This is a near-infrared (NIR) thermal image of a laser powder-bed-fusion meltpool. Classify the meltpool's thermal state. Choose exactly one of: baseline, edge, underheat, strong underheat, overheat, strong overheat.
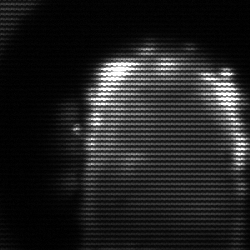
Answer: baseline